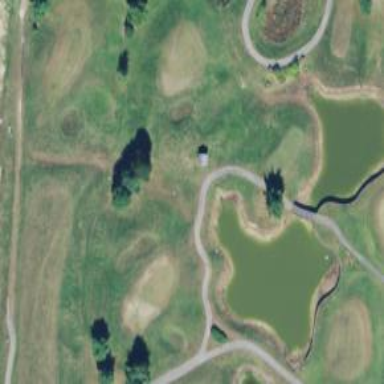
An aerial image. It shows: Service road used as golf cart path.